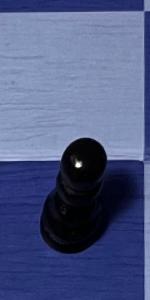
Label: Pawn_Black